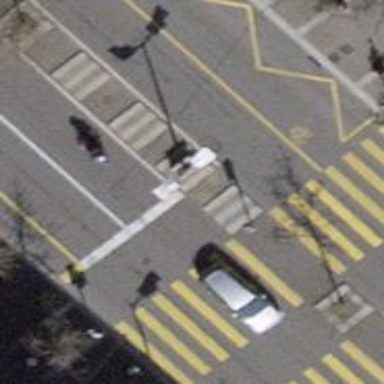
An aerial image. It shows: Road with traffic signals indicating pedestrian crossing.